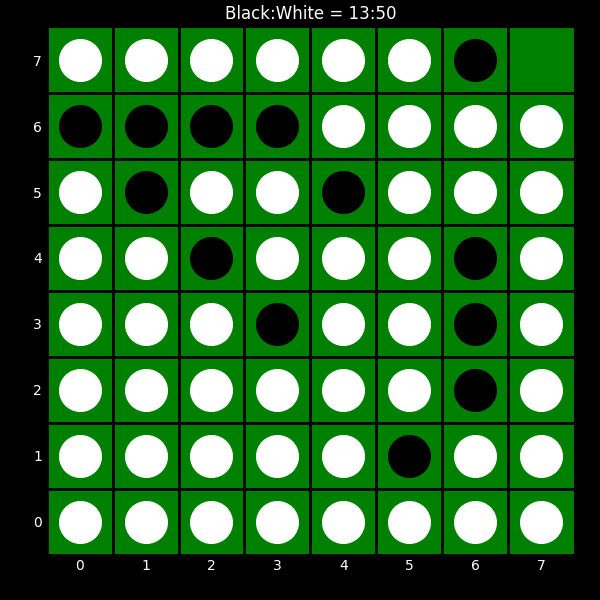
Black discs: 13
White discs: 50